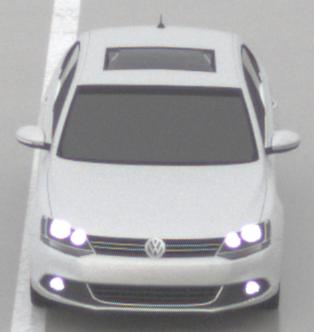
Make: VW
Model: Jetta 1.2 TSI
Detailed model: Jetta (IV)
Model produced from: 2011/01
Model produced until: 2014/08
Doors: 4
Color: white
Road condition: wet road
Daytime: morning or afternoon
Contrast: low contrast